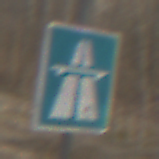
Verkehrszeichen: Autobahn
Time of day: MorningAfternoon
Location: Outdoor (Nature)
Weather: PartlyCloudy
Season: Winter
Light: Natural